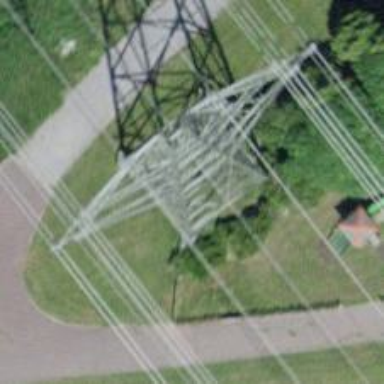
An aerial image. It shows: Power line with 10 cables.